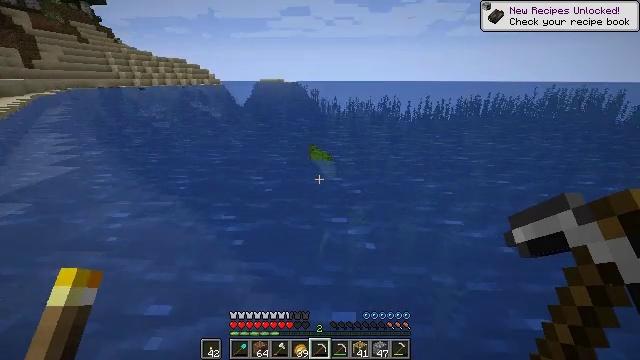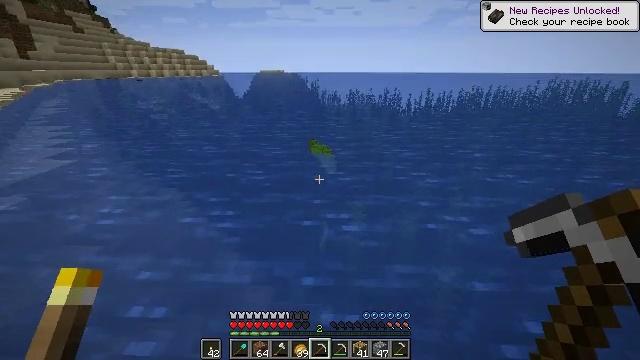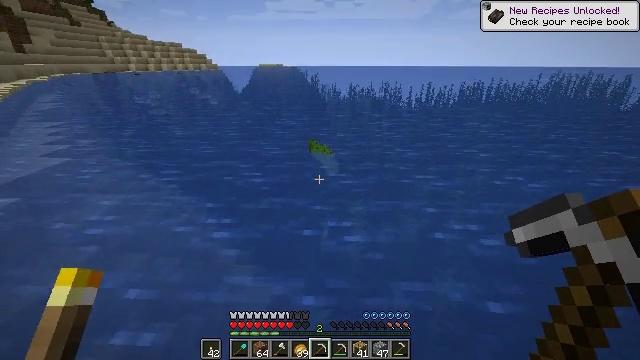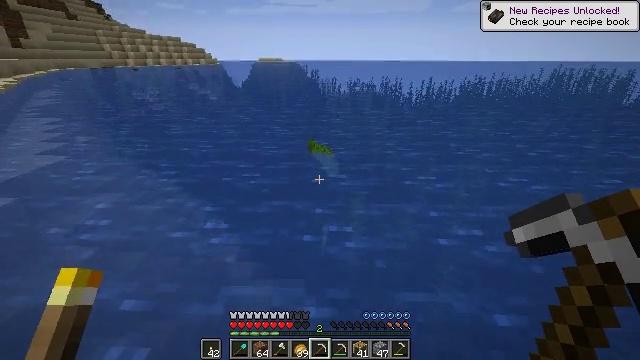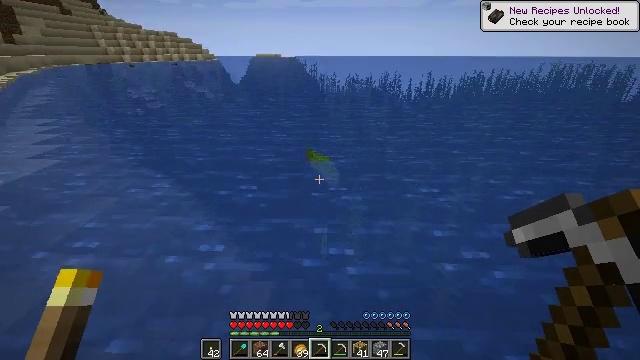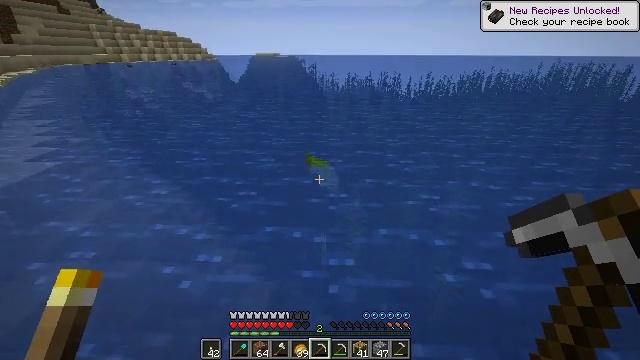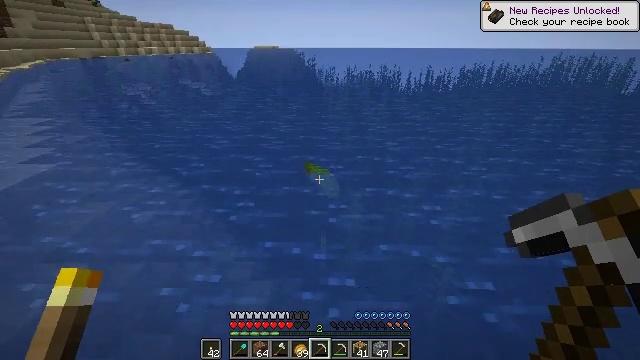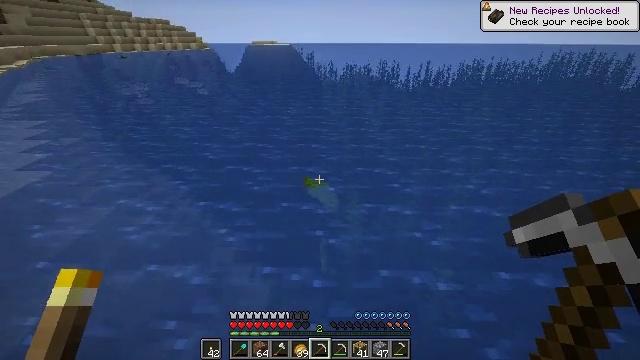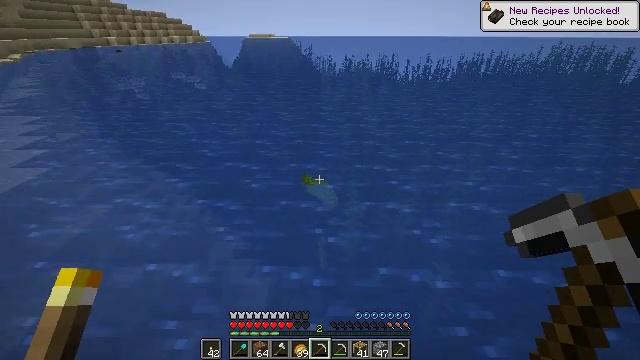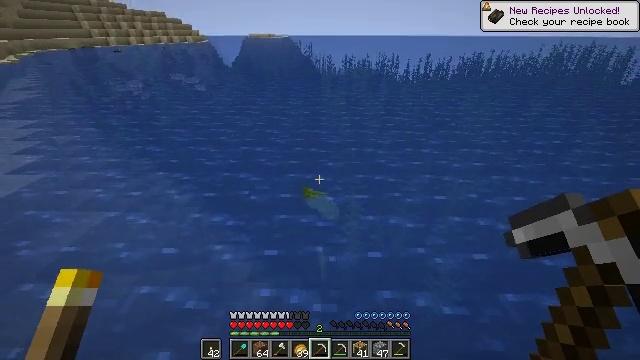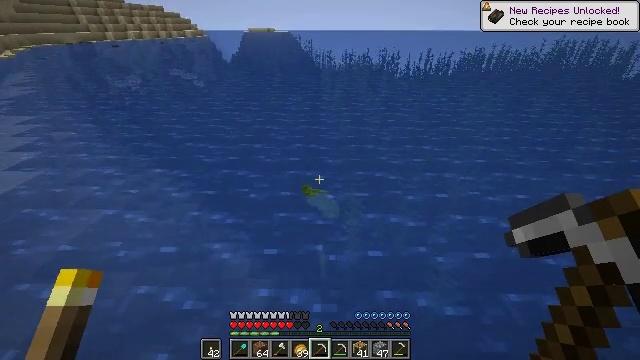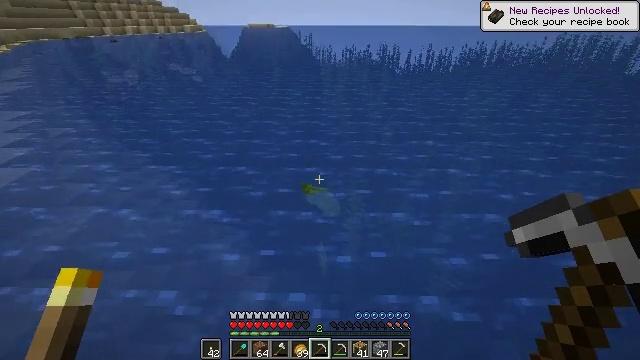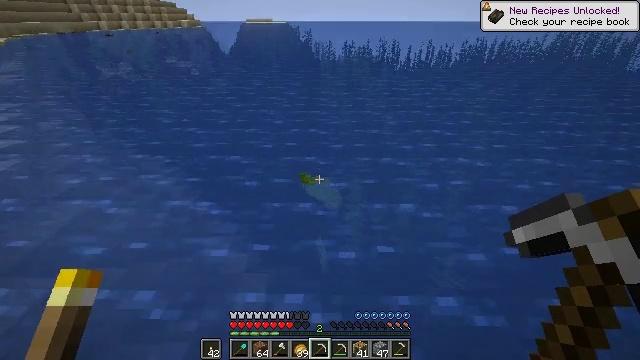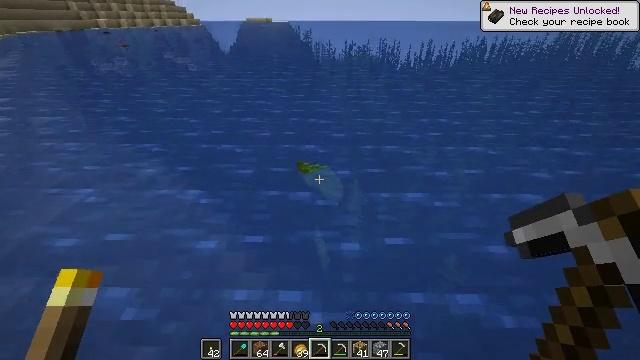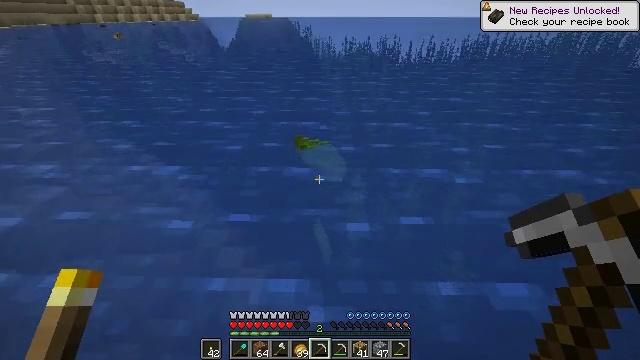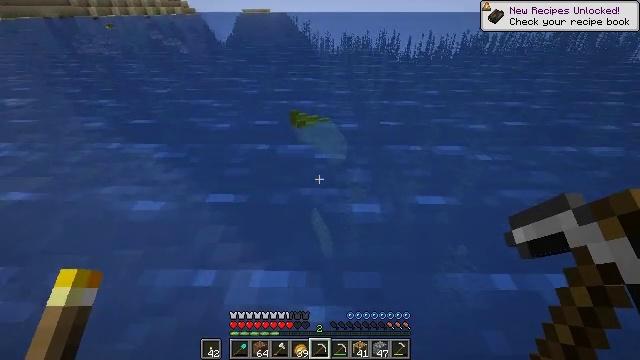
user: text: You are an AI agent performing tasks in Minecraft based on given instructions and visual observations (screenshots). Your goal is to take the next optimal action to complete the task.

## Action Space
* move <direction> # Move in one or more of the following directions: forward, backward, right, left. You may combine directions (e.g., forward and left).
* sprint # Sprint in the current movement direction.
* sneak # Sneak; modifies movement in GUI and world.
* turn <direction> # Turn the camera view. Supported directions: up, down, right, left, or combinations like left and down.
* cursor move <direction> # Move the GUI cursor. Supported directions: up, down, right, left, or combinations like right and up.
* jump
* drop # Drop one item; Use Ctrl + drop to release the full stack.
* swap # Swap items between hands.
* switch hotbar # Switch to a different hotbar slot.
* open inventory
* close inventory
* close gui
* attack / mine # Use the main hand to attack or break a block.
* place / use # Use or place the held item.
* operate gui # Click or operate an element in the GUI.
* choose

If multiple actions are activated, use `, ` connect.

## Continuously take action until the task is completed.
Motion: motion action
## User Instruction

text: Gather kelp plant by attacking it underwater.
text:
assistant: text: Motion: move forward, sprint, turn down, jump
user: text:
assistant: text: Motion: move forward, sprint, turn down, jump
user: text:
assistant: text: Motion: move forward, sprint, turn down, jump
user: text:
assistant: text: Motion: move forward, jump
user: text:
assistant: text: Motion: move forward, jump
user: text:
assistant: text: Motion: move forward, turn down, jump
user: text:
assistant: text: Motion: move forward, jump
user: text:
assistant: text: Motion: move forward, turn down, jump
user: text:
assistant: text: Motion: move forward, jump
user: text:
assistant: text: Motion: move forward, jump
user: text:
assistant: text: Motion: move forward, jump
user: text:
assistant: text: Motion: move forward, jump
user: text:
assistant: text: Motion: move forward
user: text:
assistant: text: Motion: move forward
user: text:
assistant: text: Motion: move forward
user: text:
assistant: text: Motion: move forward, turn down
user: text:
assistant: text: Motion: move forward
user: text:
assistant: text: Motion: move forward
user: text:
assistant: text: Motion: move forward, sneak
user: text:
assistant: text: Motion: move forward, sneak
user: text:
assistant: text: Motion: move forward, sneak
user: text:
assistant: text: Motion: move forward, sneak
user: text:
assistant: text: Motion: move forward, sneak
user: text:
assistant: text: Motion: move forward, sneak
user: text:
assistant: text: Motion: move forward, sneak, turn up
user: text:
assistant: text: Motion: move forward, sneak, turn right and up
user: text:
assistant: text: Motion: move forward, sneak, turn up
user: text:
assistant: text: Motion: move forward, sneak, turn right and up
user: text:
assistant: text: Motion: move forward, turn up
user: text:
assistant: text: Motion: move forward, turn left and up